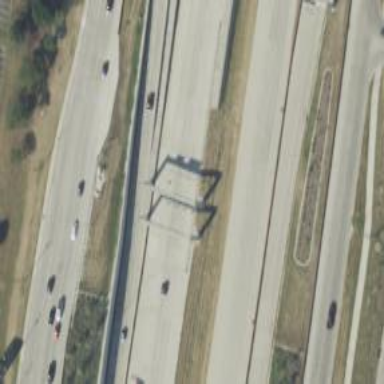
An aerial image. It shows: Toll gantry on the road.